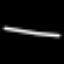
Label: line